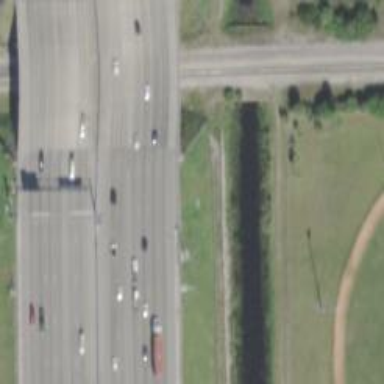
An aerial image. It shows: Asphalt motorway.